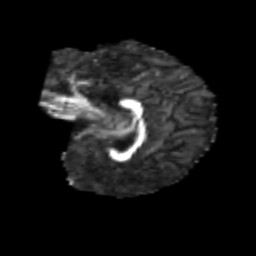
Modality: FA
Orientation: sagittal
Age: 6
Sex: female
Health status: healthy